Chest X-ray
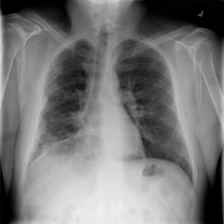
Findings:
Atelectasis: negative
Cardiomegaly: negative
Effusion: negative
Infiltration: negative
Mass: negative
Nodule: negative
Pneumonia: negative
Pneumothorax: negative
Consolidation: negative
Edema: negative
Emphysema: negative
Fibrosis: negative
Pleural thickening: negative
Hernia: negative